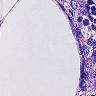
Metastatic tissue present: no